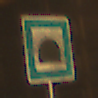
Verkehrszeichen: Tunnel
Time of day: Night
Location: Outdoor (Urban)
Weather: Clear
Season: NotSpecified
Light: Artificial